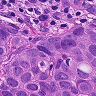
Metastatic tissue present: yes